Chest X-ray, PA view. Patient: 74 years old, sex M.
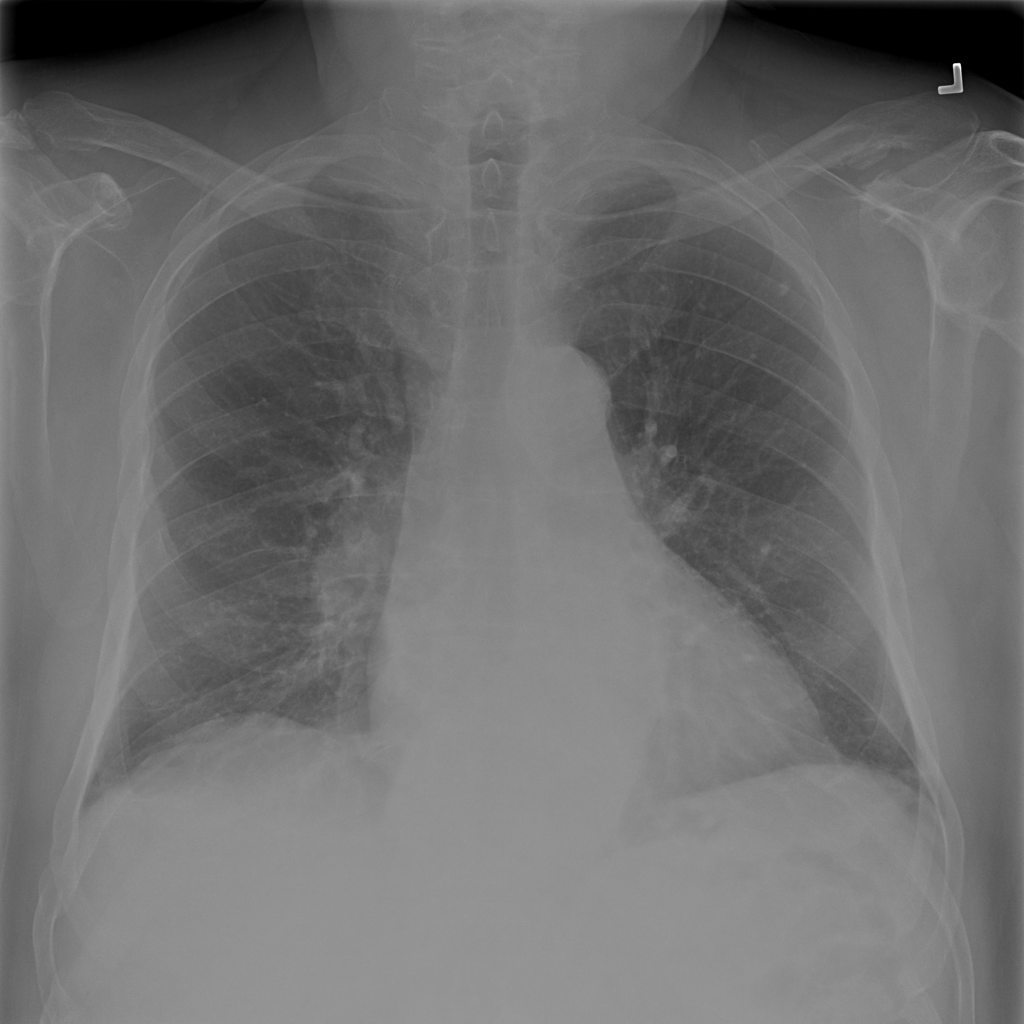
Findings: No Finding